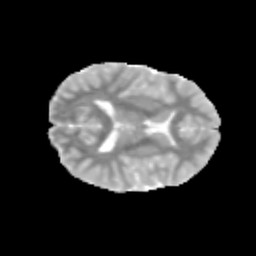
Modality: MD
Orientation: axial
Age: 11
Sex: male
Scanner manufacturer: siemens
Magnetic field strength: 3 T
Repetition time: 3.8 s
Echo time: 0.07 s